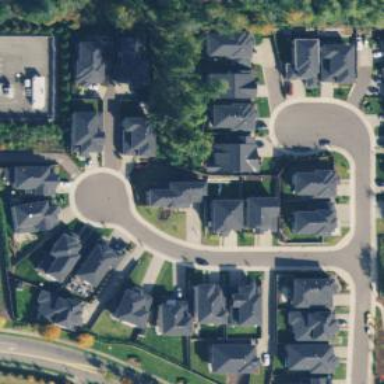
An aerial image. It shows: Residential neighbourhood.